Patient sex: F
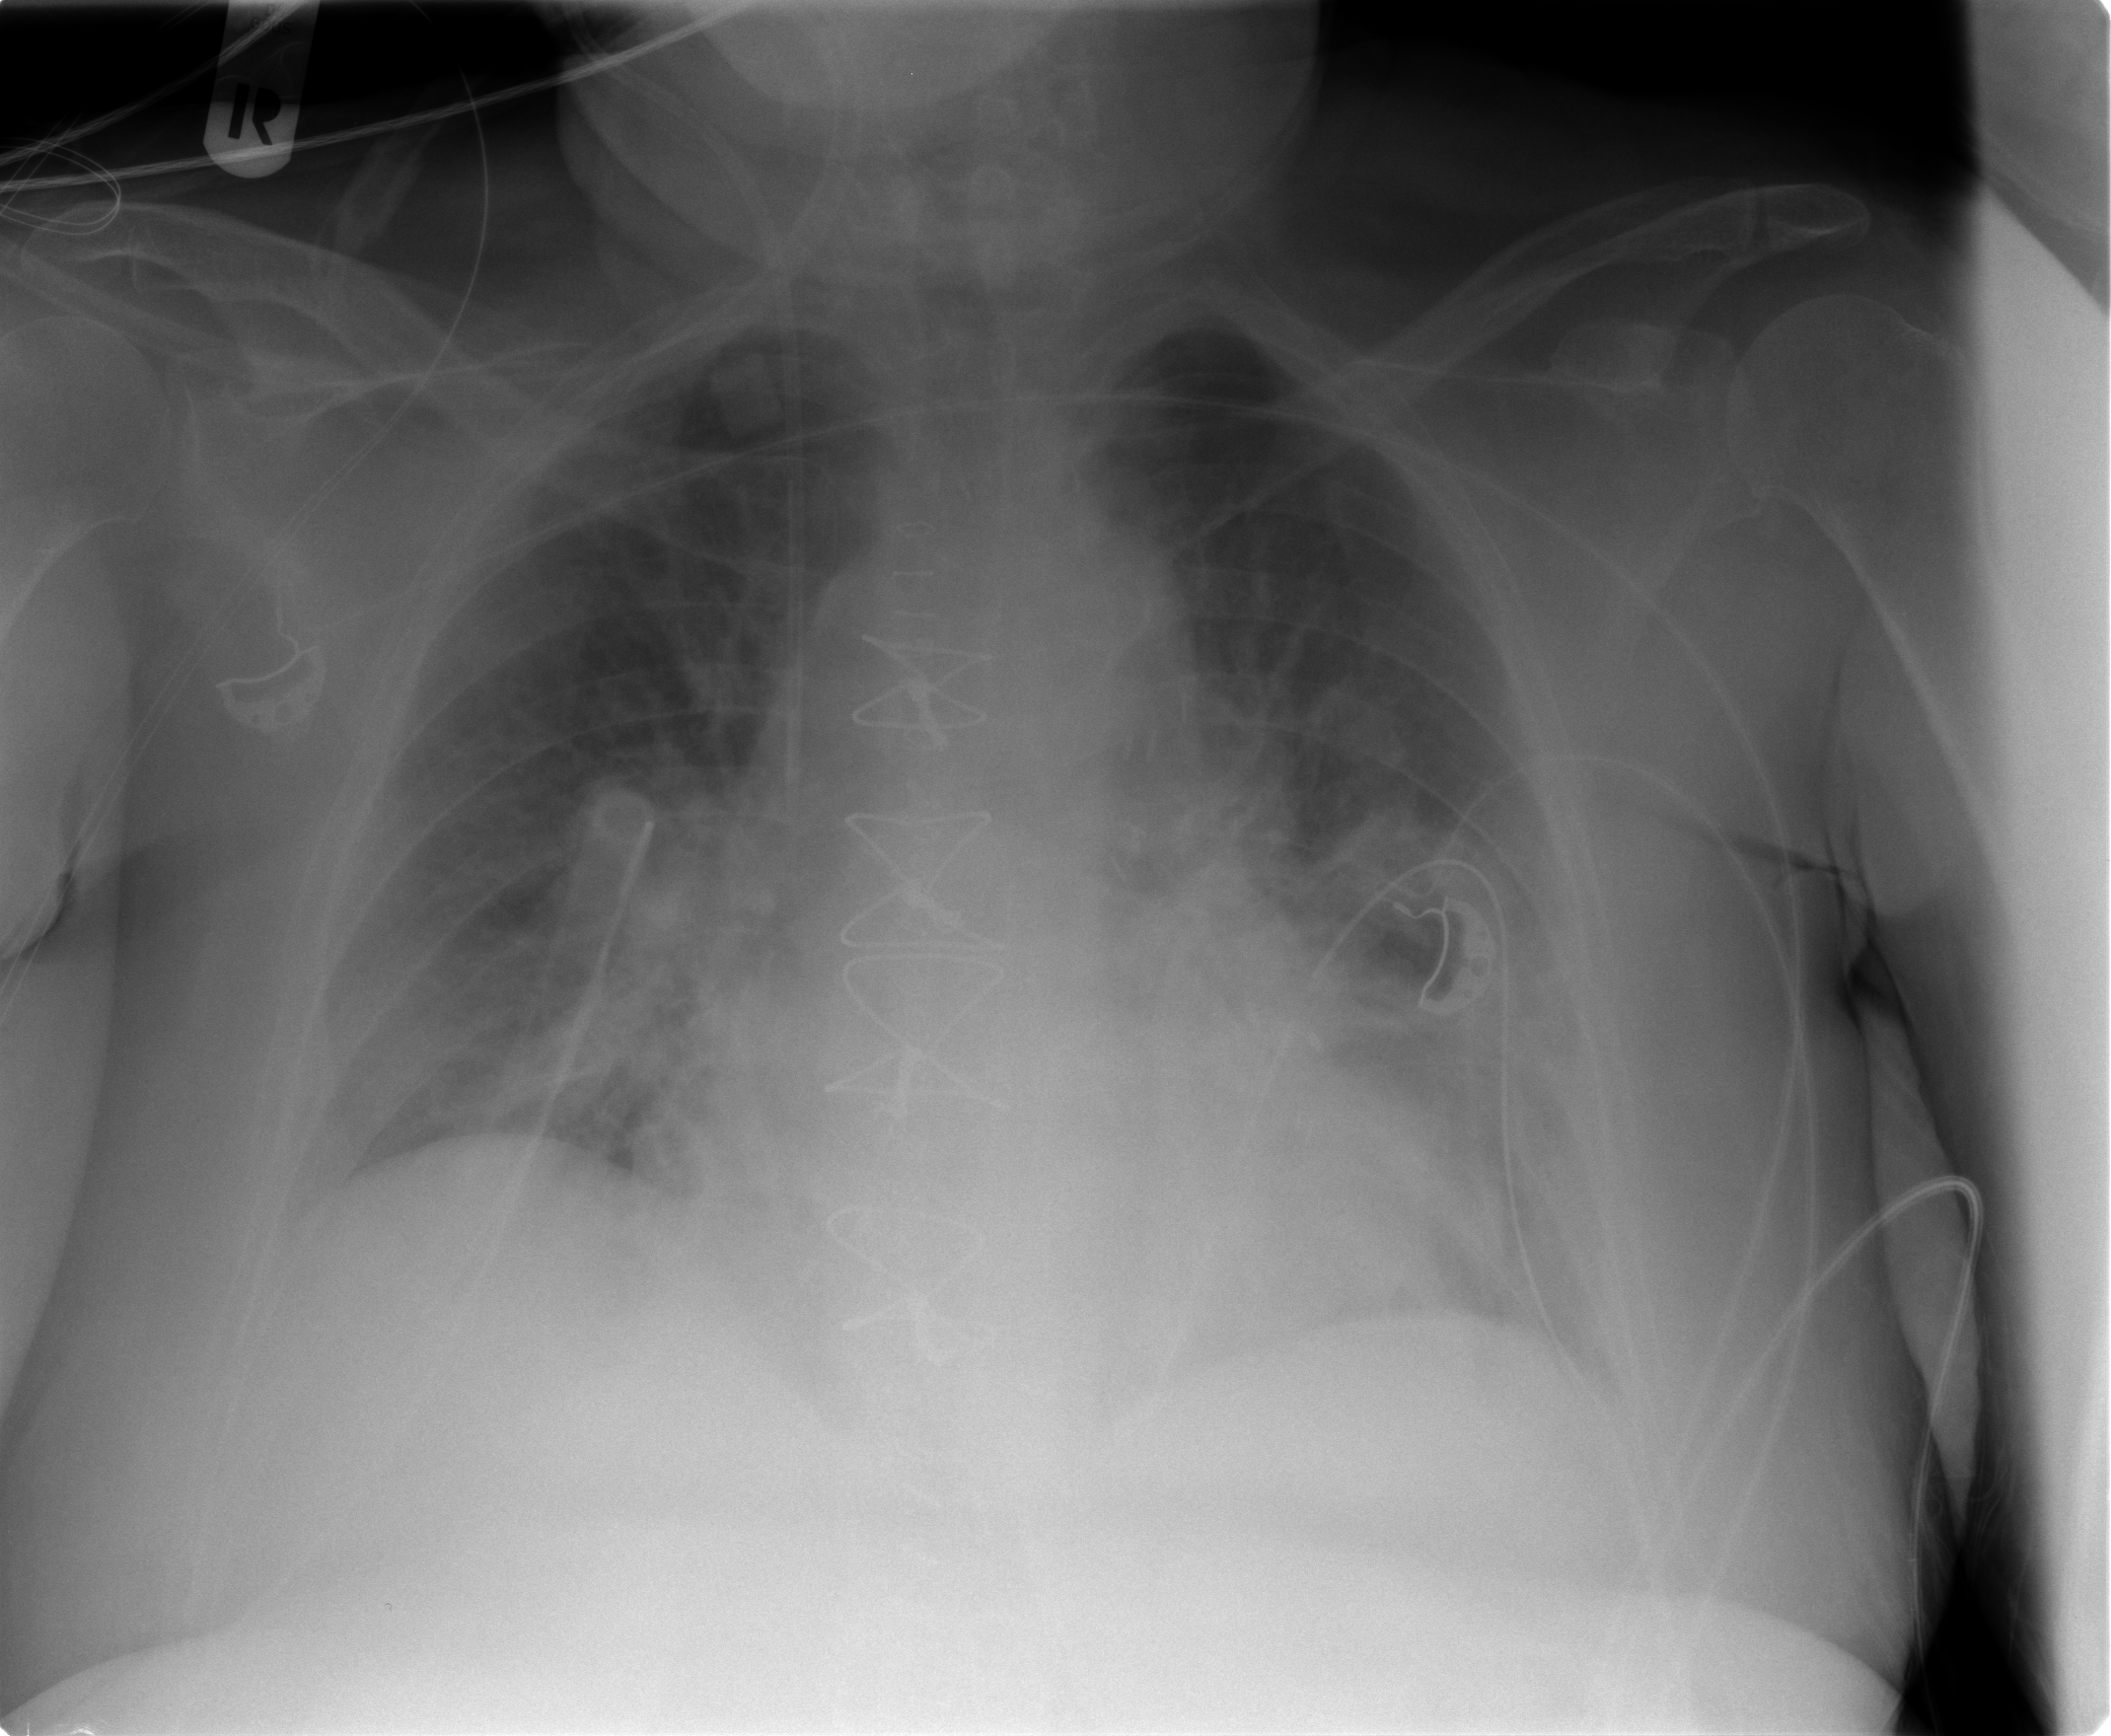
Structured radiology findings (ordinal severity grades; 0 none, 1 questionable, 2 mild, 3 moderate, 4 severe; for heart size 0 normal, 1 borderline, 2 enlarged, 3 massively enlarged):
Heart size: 1
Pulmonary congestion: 3
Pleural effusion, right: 0
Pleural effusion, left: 1
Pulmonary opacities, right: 1
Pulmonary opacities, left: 1
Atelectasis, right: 1
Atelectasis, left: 2